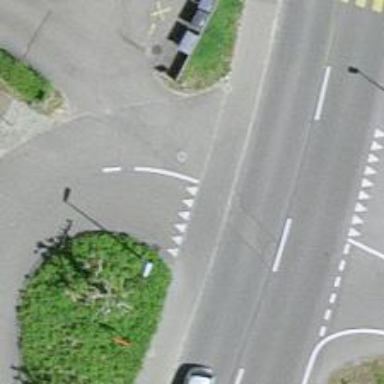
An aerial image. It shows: Road with "give way" sign.